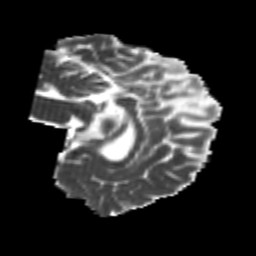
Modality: MD
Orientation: sagittal
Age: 24
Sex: male
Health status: healthy
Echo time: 0.074 s